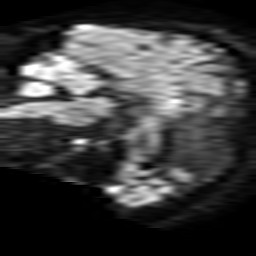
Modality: TRACE
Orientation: sagittal
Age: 78
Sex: male
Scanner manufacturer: philips
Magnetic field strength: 3 T
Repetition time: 3.776 s
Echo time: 0.06024 s